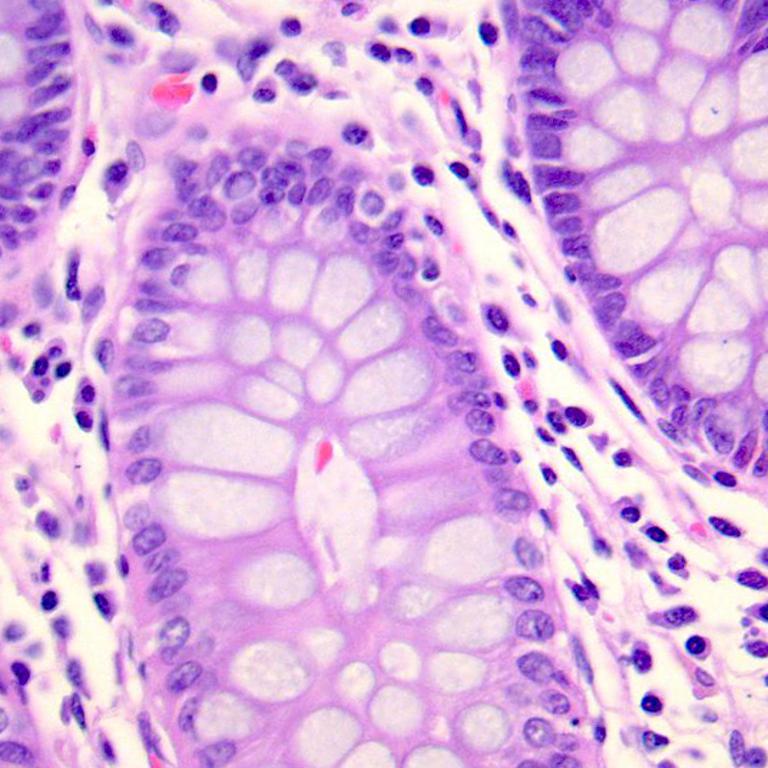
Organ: colon
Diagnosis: benign